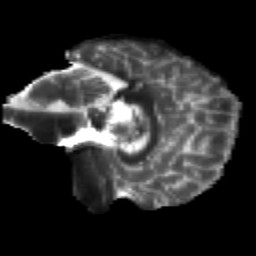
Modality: T2w
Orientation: sagittal
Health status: healthy
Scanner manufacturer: siemens
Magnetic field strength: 3 T
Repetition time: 12 s
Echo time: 0.092 s